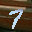
Label: 7